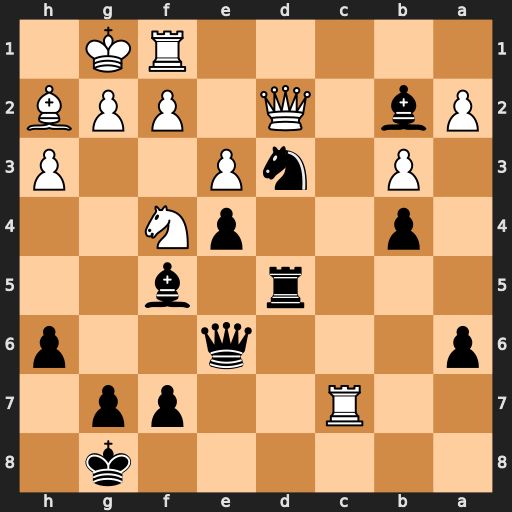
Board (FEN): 6k1/2R2pp1/p3q2p/3r1b2/1p2pN2/1P1nP2P/Pb1Q1PPB/5RK1
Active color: b
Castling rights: -
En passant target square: -
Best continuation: Nxf4 Qxb2 Nxg2